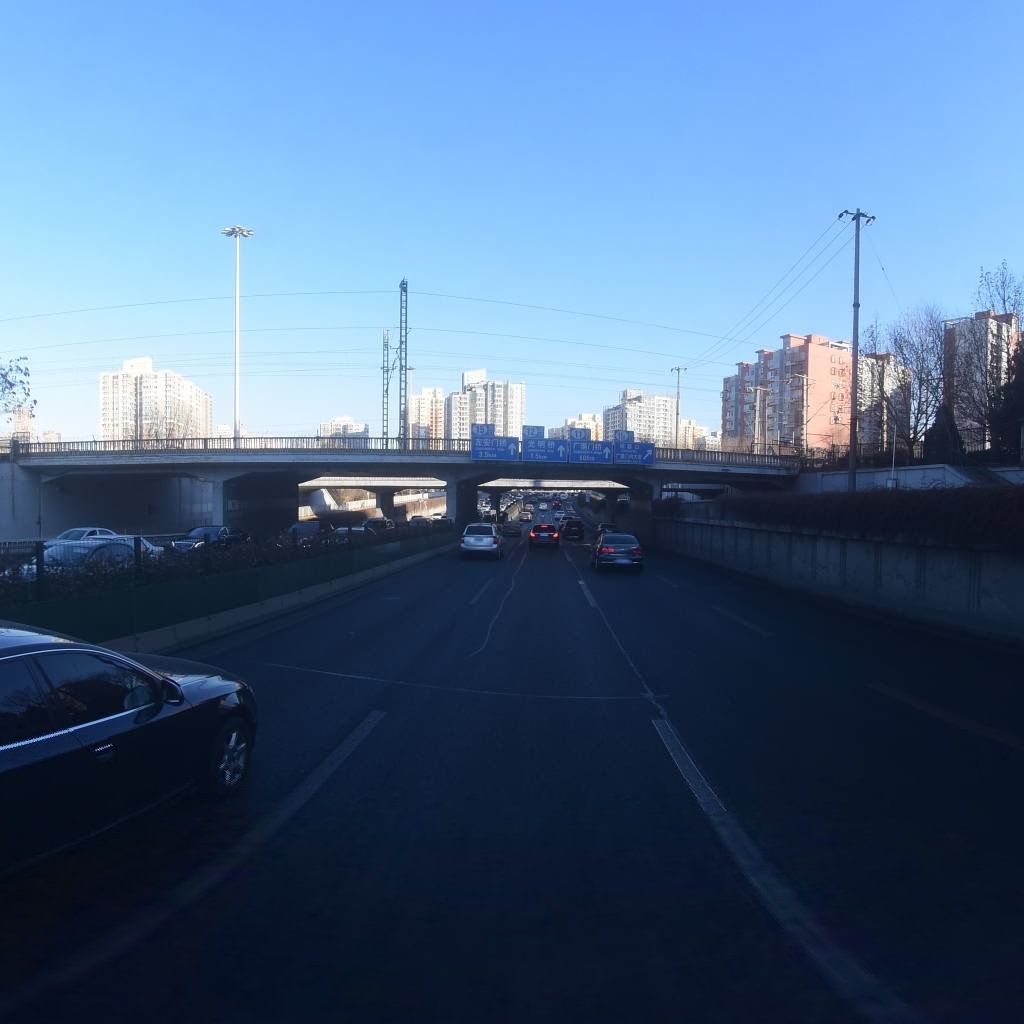
Region: Dongcheng
Road damage annotations: longitudinal patch, transverse patch, longitudinal patch